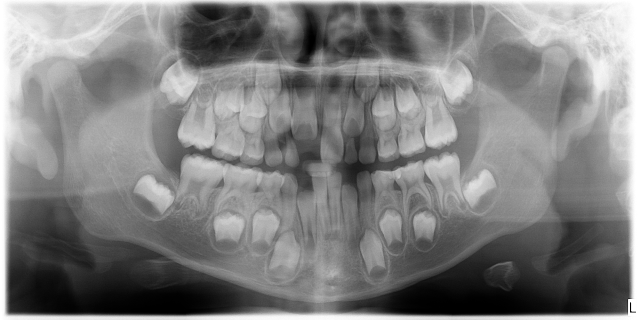
child